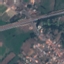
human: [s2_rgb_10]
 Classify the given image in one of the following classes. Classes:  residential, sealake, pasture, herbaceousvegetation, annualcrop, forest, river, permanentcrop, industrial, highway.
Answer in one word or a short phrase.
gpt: Highway